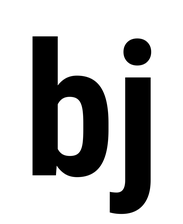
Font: Roboto_Condensed_Bold